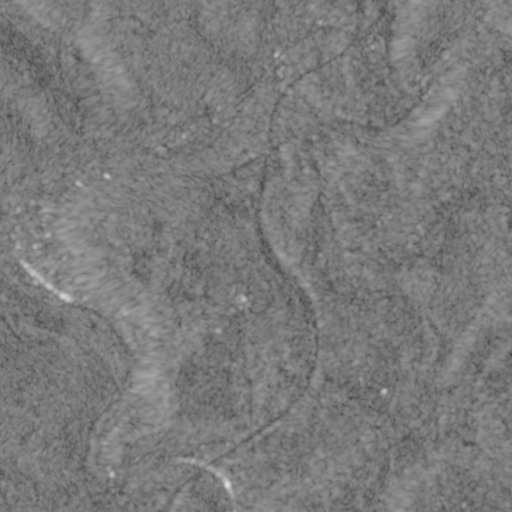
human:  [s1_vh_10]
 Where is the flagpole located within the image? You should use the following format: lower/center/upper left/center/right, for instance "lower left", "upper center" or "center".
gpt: The flagpole is located in the lower center of the image.
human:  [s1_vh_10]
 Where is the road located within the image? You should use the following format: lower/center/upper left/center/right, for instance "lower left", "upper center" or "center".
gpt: There is no road in the image.

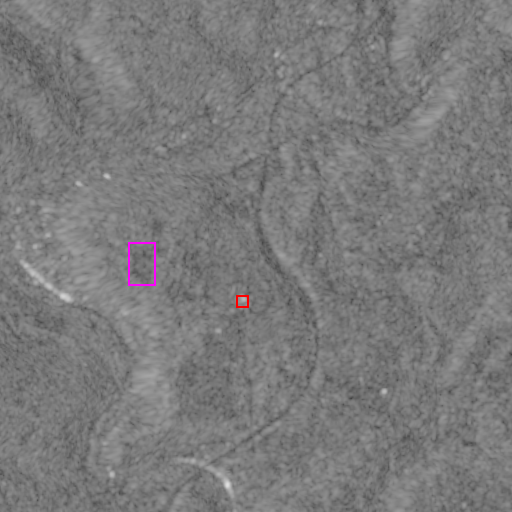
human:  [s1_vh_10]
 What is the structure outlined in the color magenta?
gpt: The structure outlined in magenta is a park.
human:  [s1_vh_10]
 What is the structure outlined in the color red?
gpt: The structure outlined in red is a building.
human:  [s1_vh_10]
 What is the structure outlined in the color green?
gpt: There is no green outline.